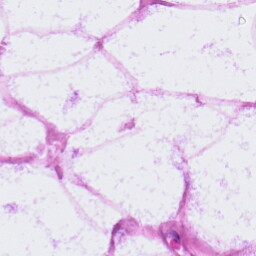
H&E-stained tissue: LymphNode